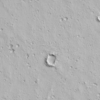
Label: not_dusty